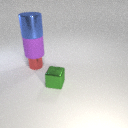
large purple rubber cylinder below large blue metal cylinder